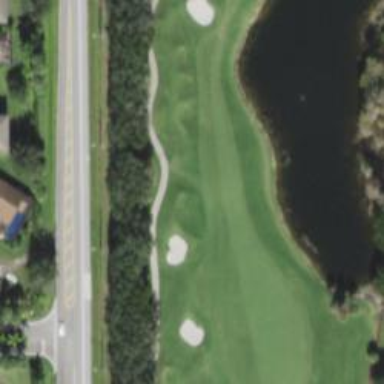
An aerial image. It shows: Golf hole.